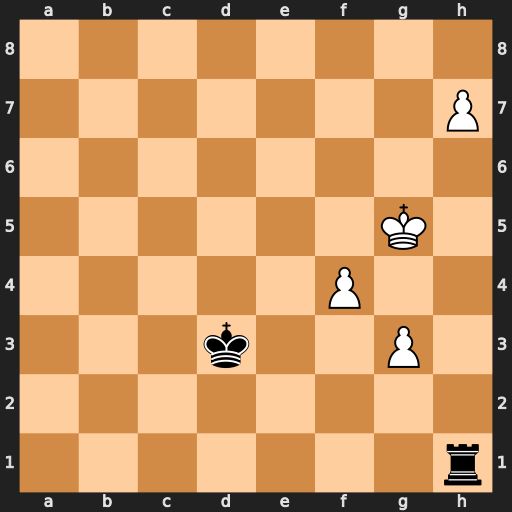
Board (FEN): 8/7P/8/6K1/5P2/3k2P1/8/7r
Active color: w
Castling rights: -
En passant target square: -
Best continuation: Kg6 Rh3 g4 Ke4 f5